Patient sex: M
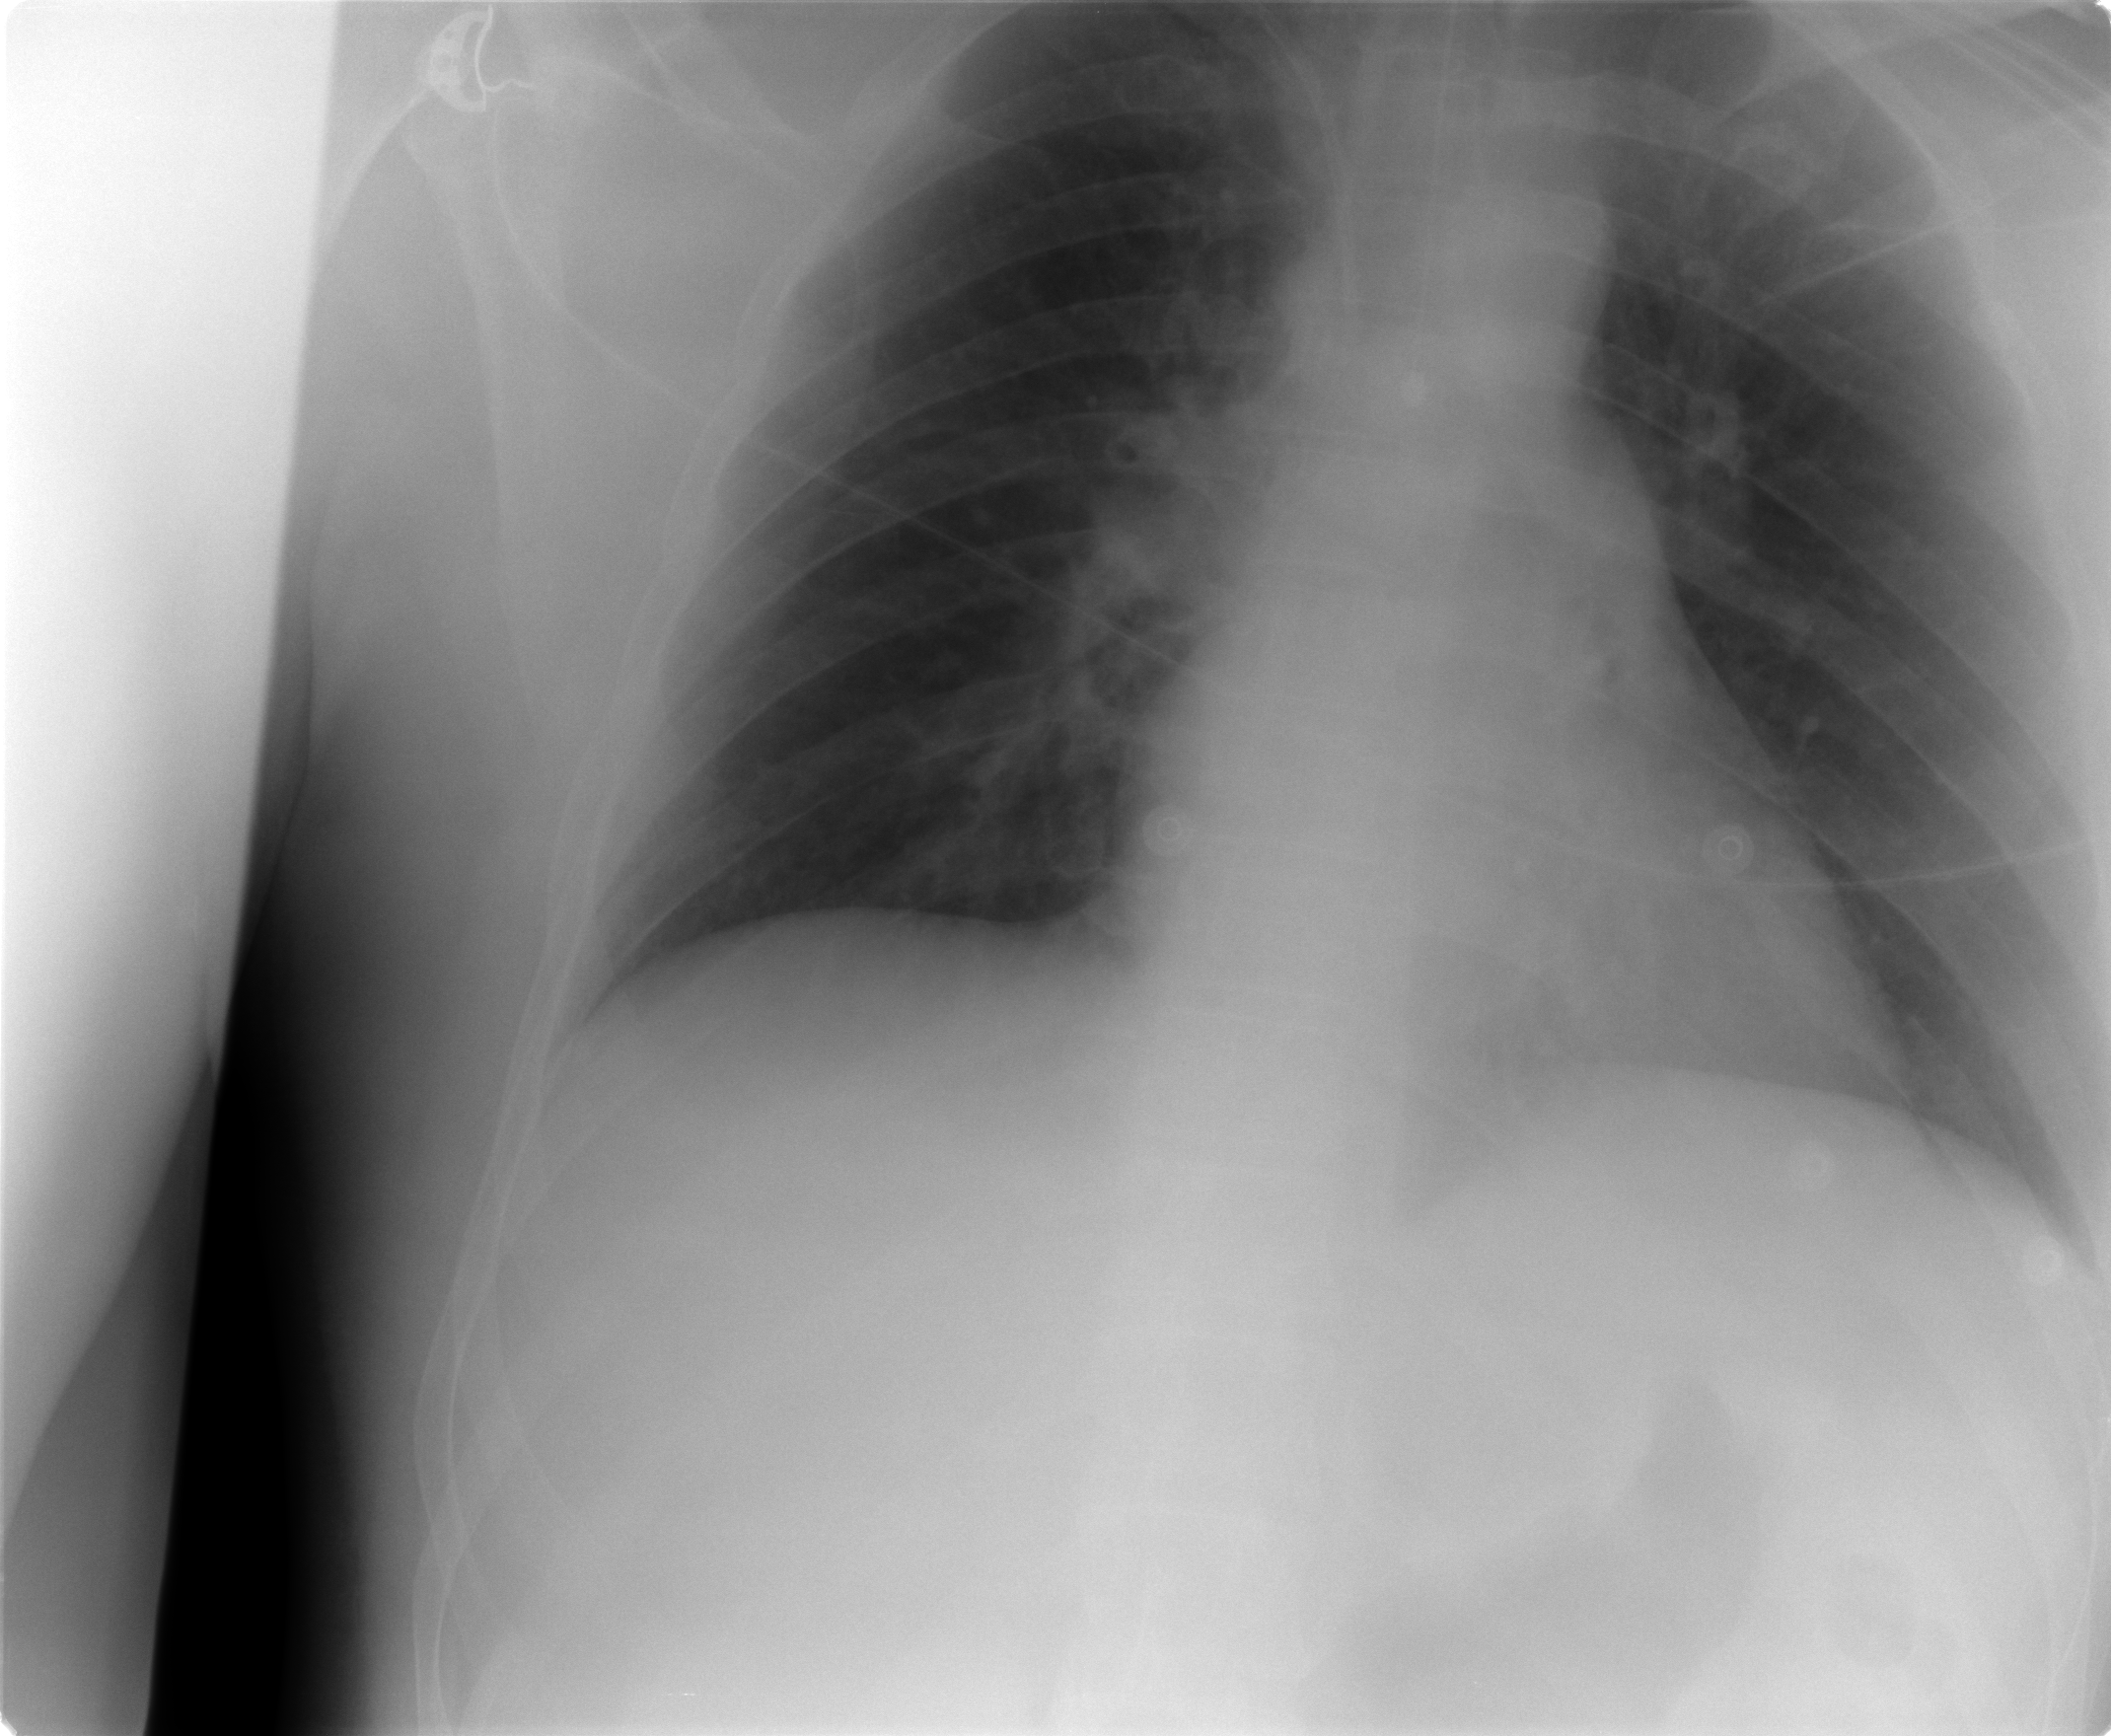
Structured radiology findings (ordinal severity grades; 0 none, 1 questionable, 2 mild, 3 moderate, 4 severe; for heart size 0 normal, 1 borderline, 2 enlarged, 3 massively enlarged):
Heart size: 0
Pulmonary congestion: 1
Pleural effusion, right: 0
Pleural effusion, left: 0
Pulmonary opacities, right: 0
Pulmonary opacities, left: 0
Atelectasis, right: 0
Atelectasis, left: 0